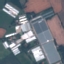
Land use / land cover class: Industrial